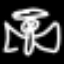
Label: angel